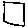
Label: square